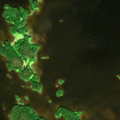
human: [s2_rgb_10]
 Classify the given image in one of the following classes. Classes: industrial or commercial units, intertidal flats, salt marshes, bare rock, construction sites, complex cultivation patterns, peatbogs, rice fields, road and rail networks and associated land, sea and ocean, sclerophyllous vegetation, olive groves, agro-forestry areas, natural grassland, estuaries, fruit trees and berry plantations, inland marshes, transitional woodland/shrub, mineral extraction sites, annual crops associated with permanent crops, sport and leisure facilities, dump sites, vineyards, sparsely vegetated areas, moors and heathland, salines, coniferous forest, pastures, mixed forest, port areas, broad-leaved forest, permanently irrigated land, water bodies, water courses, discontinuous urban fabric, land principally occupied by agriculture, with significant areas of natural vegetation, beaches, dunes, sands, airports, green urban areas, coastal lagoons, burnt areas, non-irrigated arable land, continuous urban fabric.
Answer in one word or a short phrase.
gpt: mixed forest, water bodies